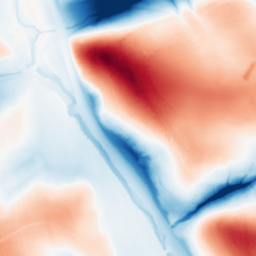
Category: classical
Decomposition family: gaussian_anisotropic
Decomposition parameters: sigma_x: 5
sigma_y: 50
Upsampling method: bicubic
Upsampling parameters: scale: 4
Upsampling scale: 4